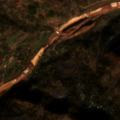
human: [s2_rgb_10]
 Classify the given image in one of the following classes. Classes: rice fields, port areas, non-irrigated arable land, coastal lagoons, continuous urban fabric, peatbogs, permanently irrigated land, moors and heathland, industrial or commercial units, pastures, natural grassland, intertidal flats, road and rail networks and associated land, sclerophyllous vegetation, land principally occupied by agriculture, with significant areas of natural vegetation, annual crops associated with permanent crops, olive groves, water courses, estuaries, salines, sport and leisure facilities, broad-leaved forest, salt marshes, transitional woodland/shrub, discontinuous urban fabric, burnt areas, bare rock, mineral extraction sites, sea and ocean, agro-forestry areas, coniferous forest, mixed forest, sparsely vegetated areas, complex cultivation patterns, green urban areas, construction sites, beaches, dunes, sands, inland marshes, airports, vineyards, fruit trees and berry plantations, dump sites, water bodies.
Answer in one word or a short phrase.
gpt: construction sites, complex cultivation patterns, land principally occupied by agriculture, with significant areas of natural vegetation, broad-leaved forest, transitional woodland/shrub